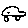
Label: car